Interaction volume radius: 5 \u00c5
Interaction volume height: 10 \u00c5
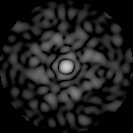
Disorder parameter: 0.8346